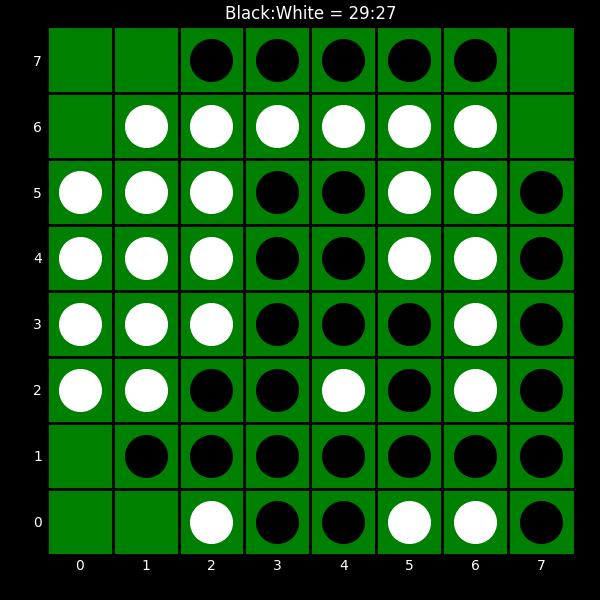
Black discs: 29
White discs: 27